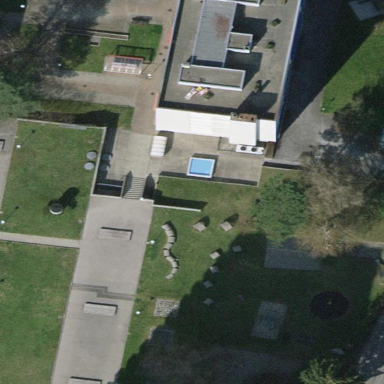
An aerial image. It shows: Lovely park for leisure and relaxation.